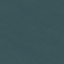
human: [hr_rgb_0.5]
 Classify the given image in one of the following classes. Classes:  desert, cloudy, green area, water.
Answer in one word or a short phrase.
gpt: water